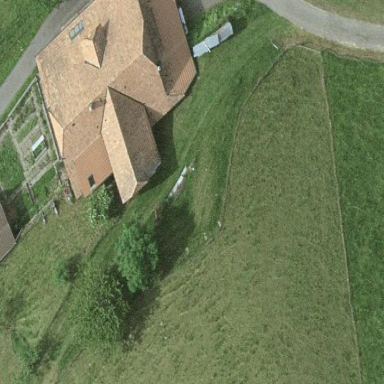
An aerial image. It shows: Farm building.